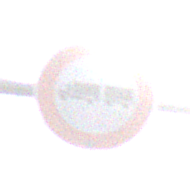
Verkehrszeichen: VerbotLastkraftwagenMitAnhaenger
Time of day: MorningAfternoon
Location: Outdoor (Suburban)
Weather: PartlyCloudy
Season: NotSpecified
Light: Natural